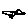
Label: bird